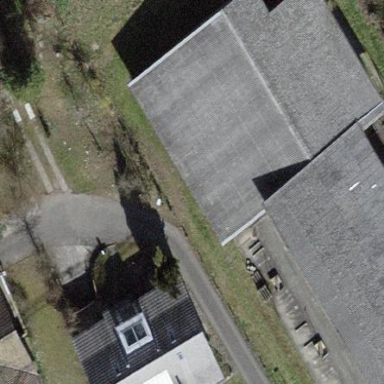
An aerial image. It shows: Building with tiled roof.